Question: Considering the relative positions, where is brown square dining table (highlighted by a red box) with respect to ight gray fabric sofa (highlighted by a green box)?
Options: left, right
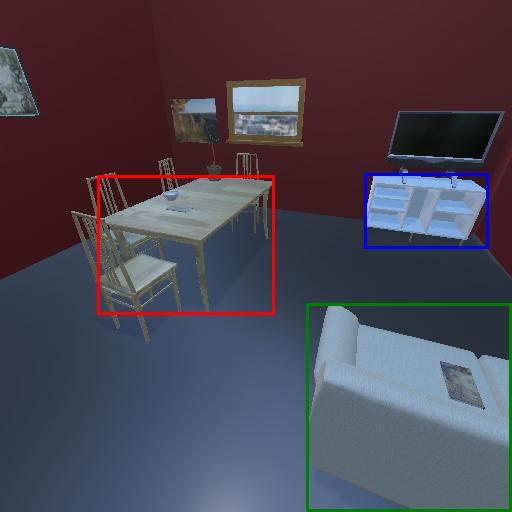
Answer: left